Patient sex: M
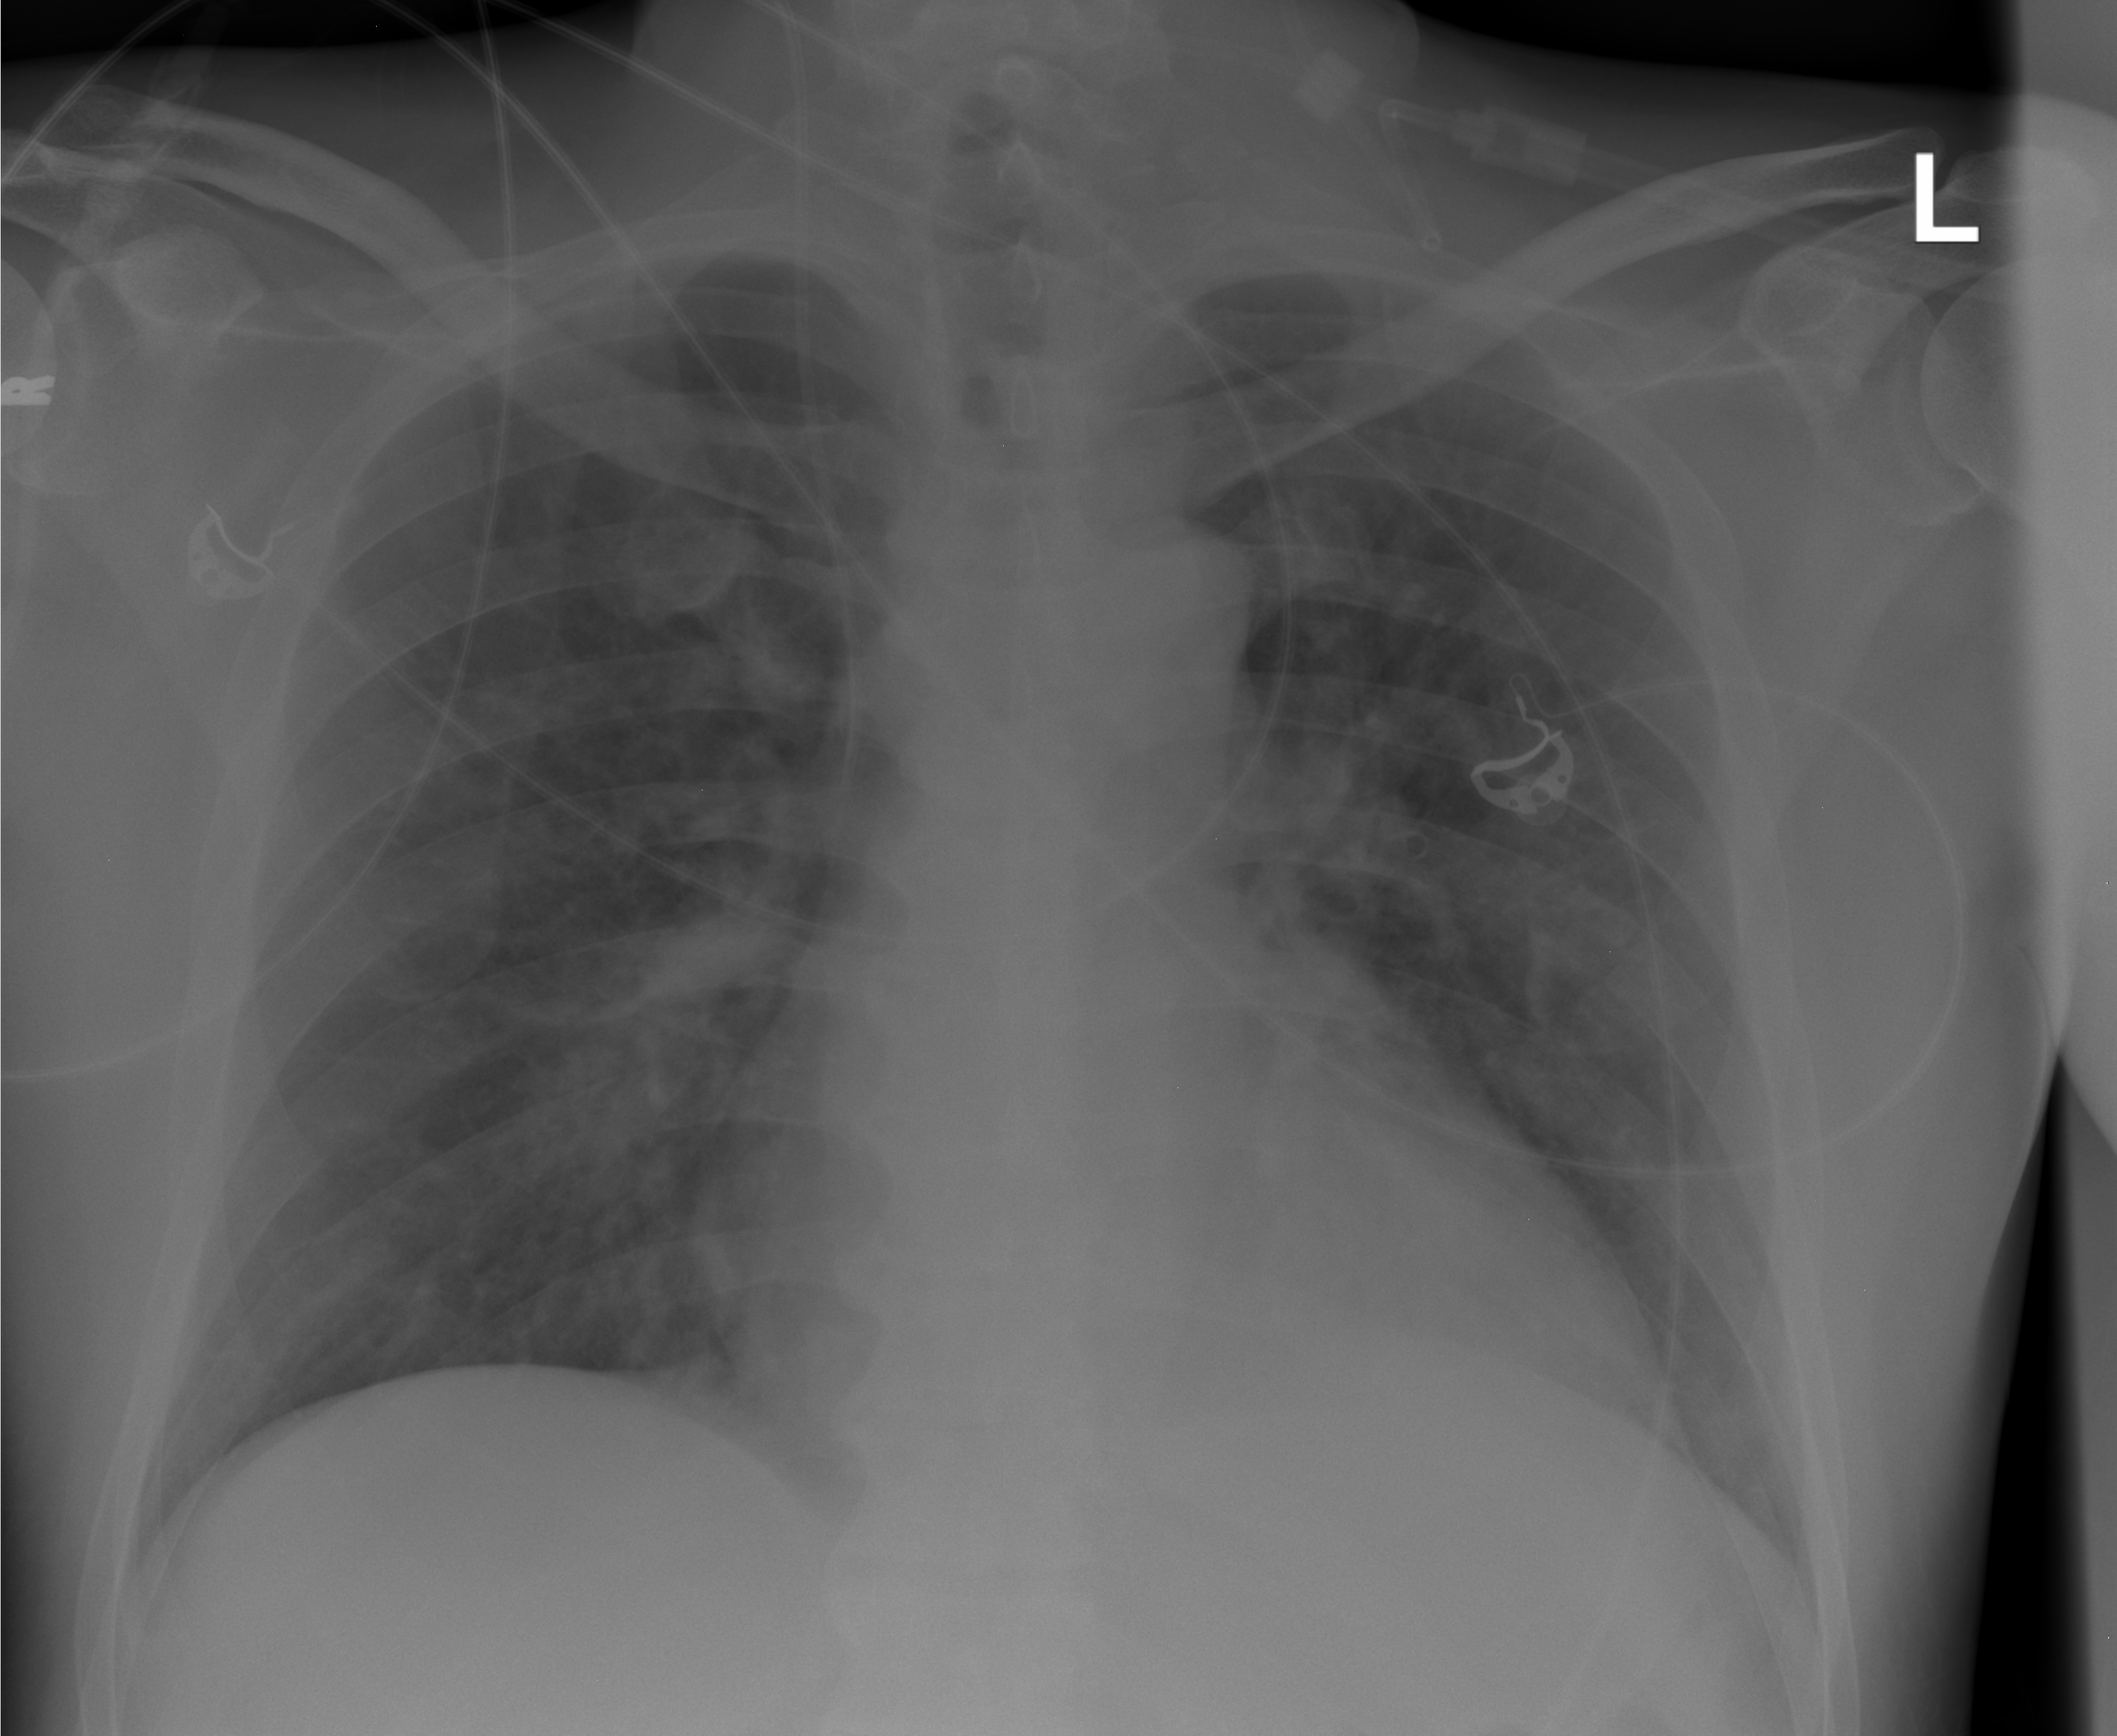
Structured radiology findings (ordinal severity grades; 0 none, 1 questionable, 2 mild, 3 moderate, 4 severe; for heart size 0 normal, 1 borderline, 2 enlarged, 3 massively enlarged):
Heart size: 0
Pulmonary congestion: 2
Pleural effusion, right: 0
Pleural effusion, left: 0
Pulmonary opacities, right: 2
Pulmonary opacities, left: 0
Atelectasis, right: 0
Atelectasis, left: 0